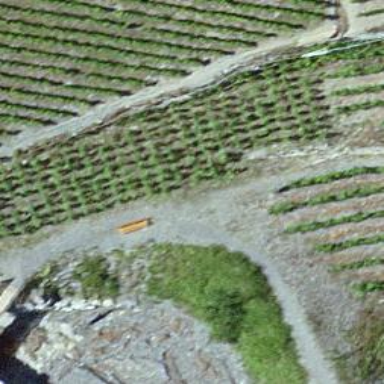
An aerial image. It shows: Brown bench in the vicinity.